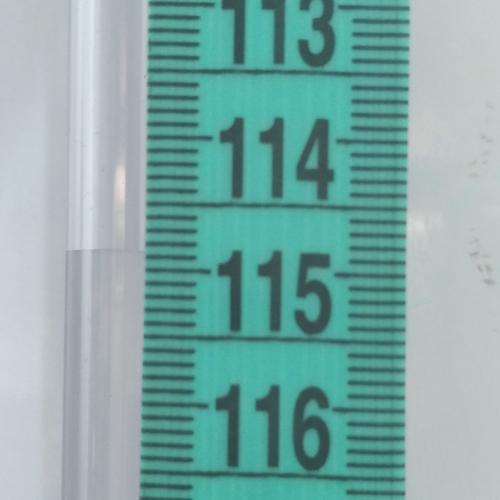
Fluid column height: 114.9 cm